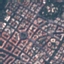
Label: Residential